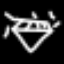
Label: diamond